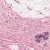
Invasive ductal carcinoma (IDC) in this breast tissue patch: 1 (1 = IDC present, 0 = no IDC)